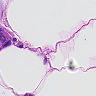
Metastatic tissue present: yes